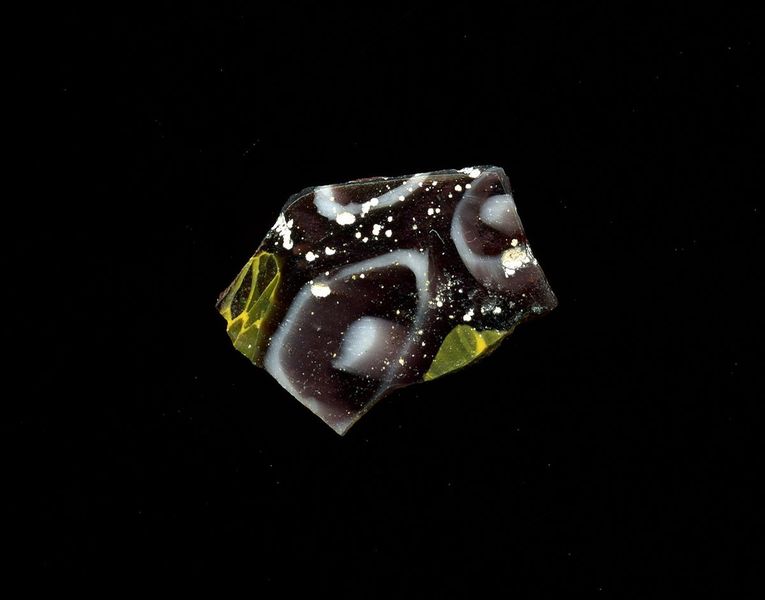
Titel: Fragment eines Gefäßes
Standort: Hamburg
Institution: Museum für Kunst und Gewerbe Hamburg
Schlagwörter: glas, antike, technik, kaiserzeit, blumenornamente, gefäß, frühe kaiserzeit, prinzipat, römische, millefiori, mittlere, späte